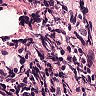
Metastatic tissue present: no